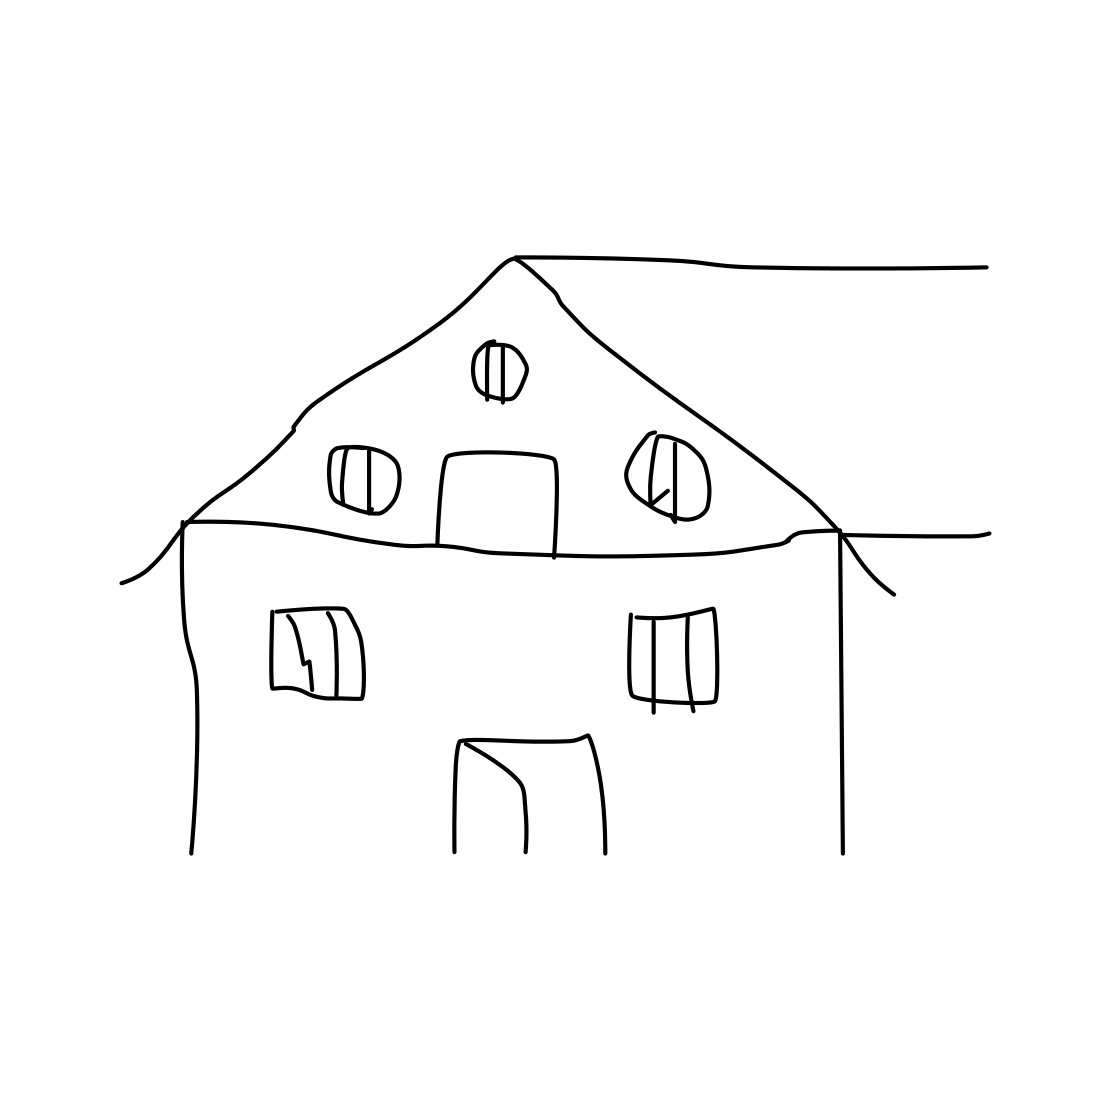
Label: barn